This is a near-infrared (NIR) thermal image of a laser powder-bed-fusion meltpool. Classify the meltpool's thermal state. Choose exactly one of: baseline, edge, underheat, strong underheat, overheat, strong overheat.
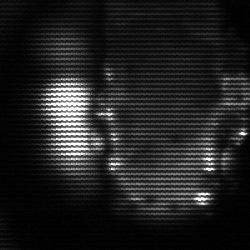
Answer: strong underheat